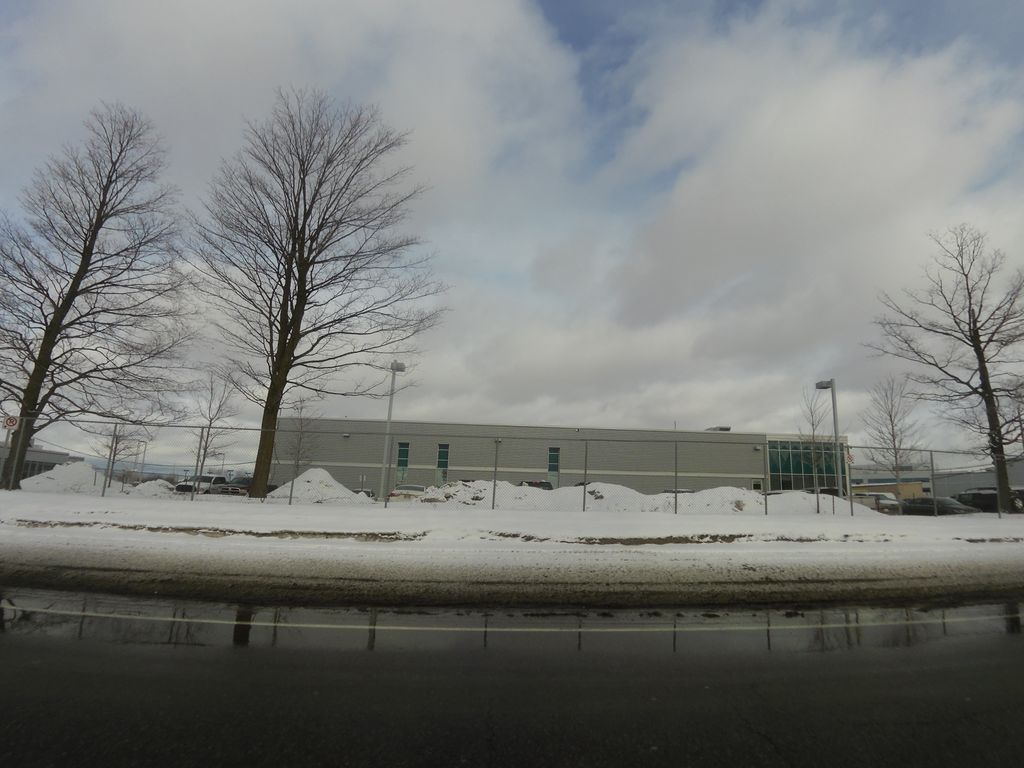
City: ottawa-gatineau